Interaction volume radius: 10 \u00c5
Interaction volume height: 15 \u00c5
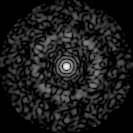
Disorder parameter: 0.8367